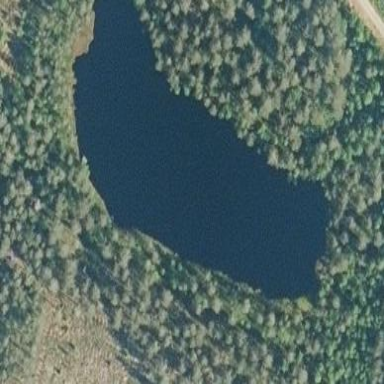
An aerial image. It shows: Pond with natural water.